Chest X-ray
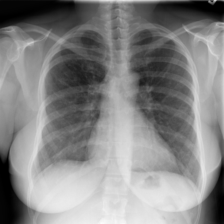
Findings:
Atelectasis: negative
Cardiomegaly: negative
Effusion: negative
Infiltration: negative
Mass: negative
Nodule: negative
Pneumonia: negative
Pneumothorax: negative
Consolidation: negative
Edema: negative
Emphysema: negative
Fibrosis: negative
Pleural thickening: negative
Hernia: negative